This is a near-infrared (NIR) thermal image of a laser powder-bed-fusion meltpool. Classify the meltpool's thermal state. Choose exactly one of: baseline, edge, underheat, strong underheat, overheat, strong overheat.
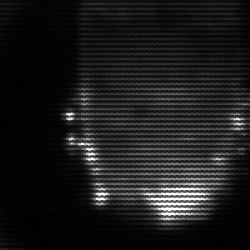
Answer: baseline